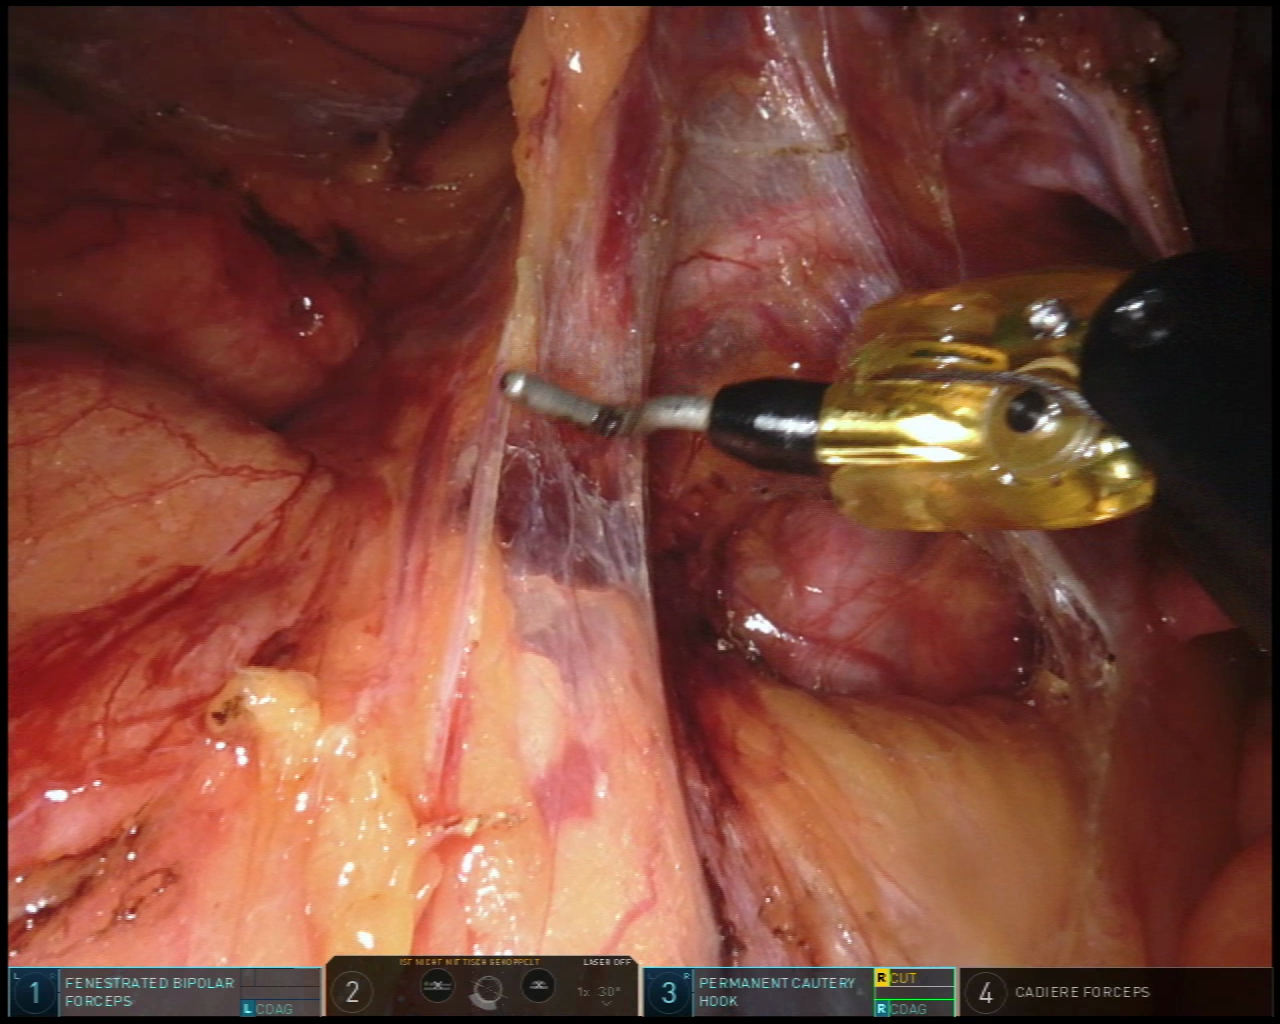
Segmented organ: ureter
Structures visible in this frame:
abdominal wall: yes
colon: no
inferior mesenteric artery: no
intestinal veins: no
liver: no
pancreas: no
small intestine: no
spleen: no
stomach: no
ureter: yes
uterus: no
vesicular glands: no